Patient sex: F
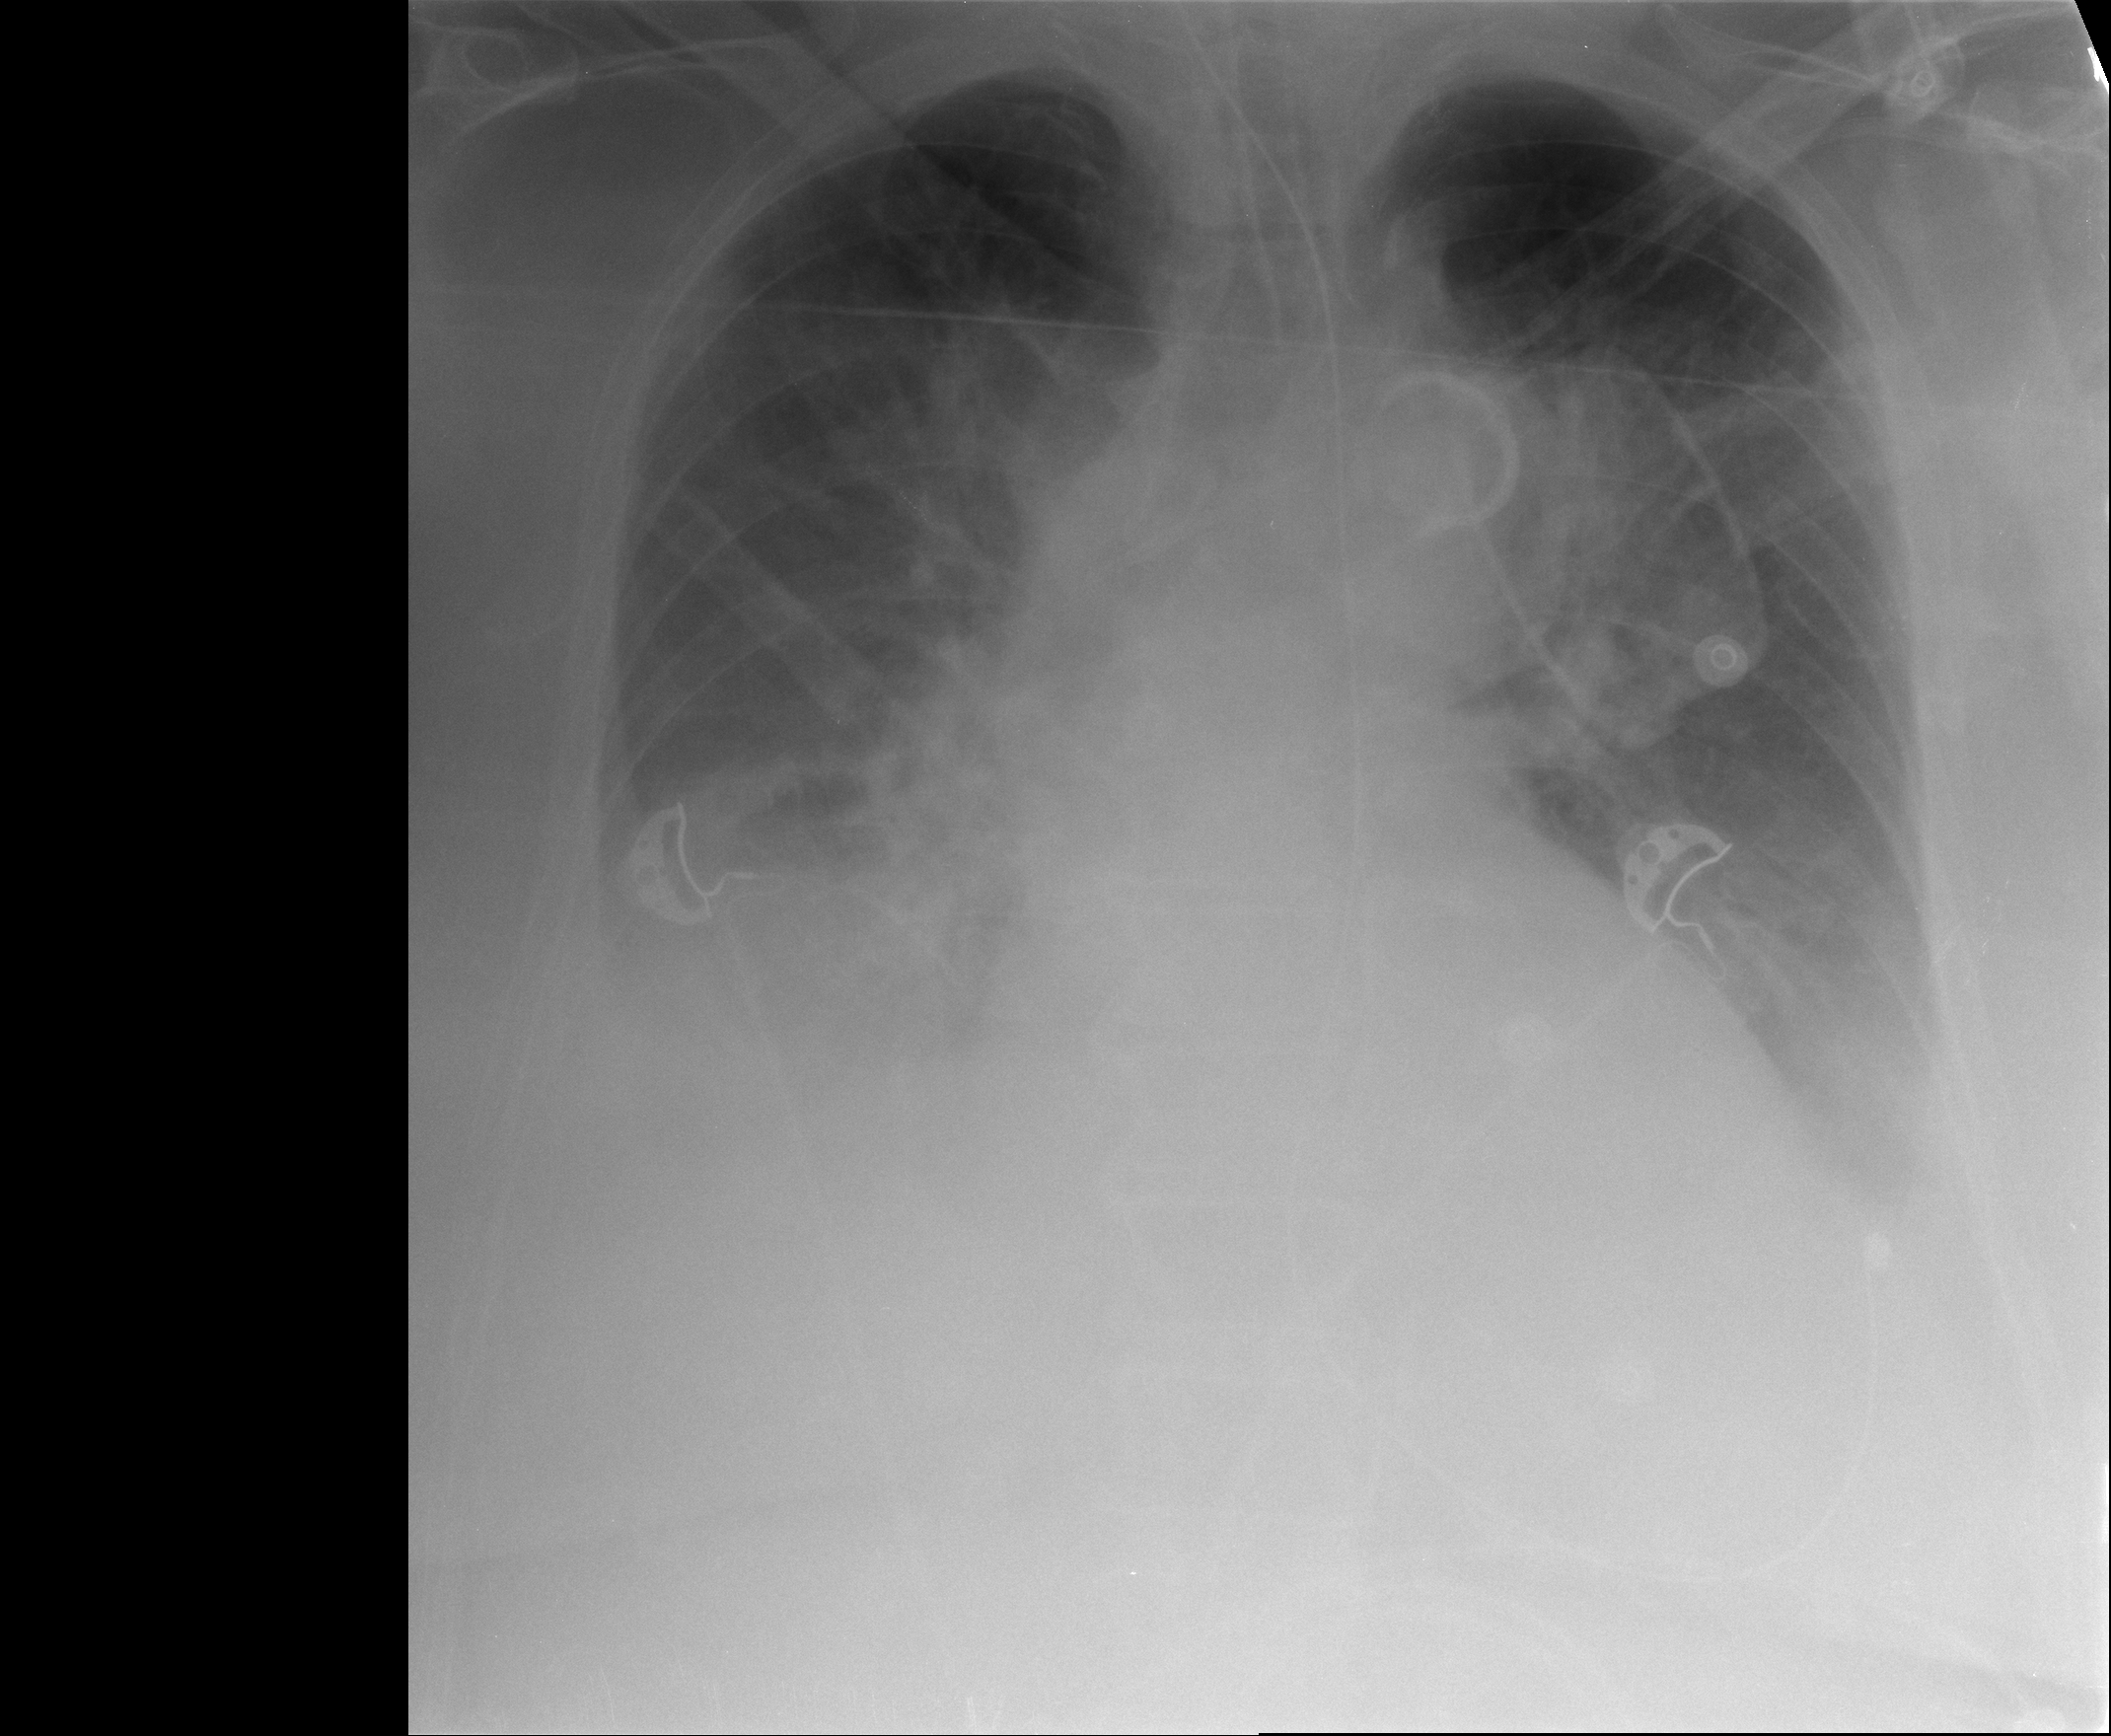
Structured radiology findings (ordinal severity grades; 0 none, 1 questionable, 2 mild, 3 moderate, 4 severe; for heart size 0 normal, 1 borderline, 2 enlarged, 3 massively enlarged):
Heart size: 0
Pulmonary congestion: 3
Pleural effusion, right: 3
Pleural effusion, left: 2
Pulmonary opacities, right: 2
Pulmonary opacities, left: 2
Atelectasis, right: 2
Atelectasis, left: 2